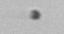
Label: nanoplankton_mix